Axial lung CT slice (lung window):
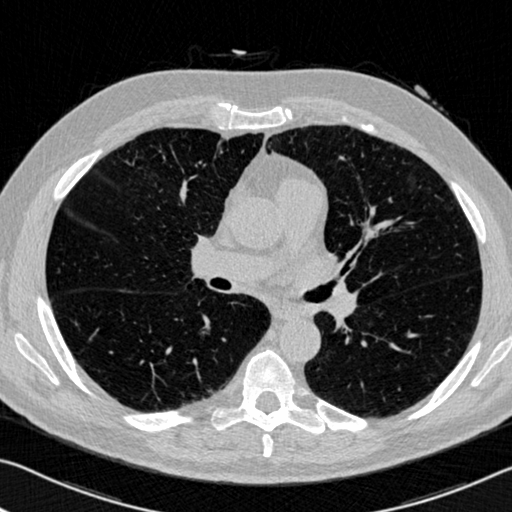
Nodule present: no